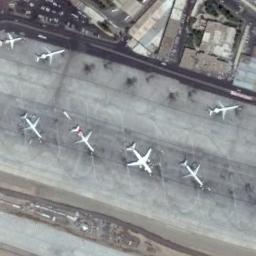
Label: airplane